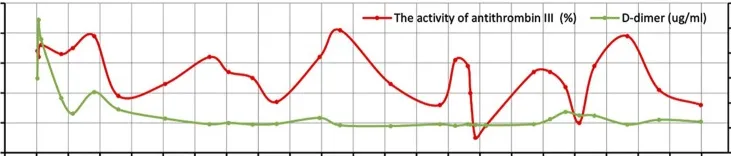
Changes in the activity of antithrombin-III and D-dimer. The X-axis indicates the time points of follow-up, the left Y-axis represents the activity of antithrombin-III, and the right Y-axis represents D-dimer. The red curve denotes the activity of antithrombin-III and the green curve represents D-dimer.
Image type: chart (chart)